Question: Hi I have the infos of the first 3 columns and trying to generate the 4th (yellow) one:
The following query doesnt quite work, it generates the top2 but not the bottom2:
'''
select t.*,
case
when "Sales Rank" >=1 and "Sales Rank" <=2 then 'Top 2'
when "Sales Rank" >=2 and "Sales Rank" <= max("Sales Rank")-2 then 'Mid'
when "Sales Rank" <= max("Sales Rank")-2 and "Sales Rank" <= max("Sales Rank") then 'Bottom 2' end as "Rank Group"
from table as t
'''

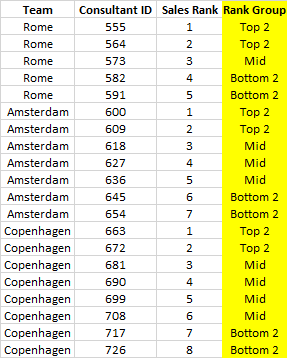
Answer: Your inequality is incorrect, and also you should be using 'MAX' as an analytic function over the entire table:
'''
SELECT t.*,
CASE WHEN "Sales Rank" <= 2 THEN 'Top 2'
WHEN "Sales Rank" <= MAX("Sales Rank") OVER (PARTITION BY Team) -2 THEN 'Mid'
ELSE 'Bottom 2' END AS "Rank Group"
FROM yourTable t;
'''